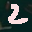
Label: 2